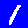
Digit: 1